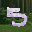
Label: 5